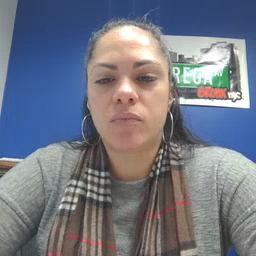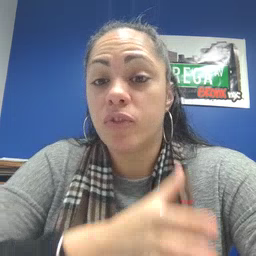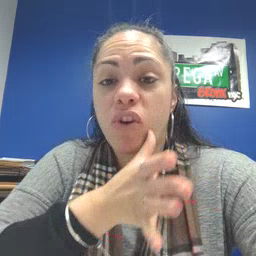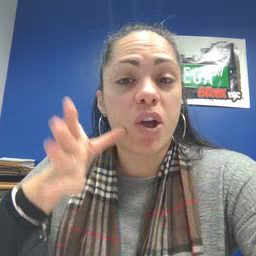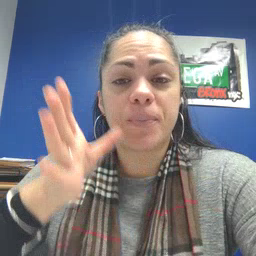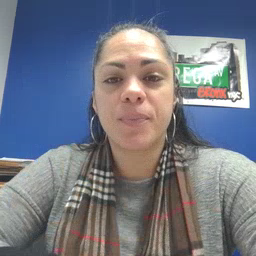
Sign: farm